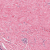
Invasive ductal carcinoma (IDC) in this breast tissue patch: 0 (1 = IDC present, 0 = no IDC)